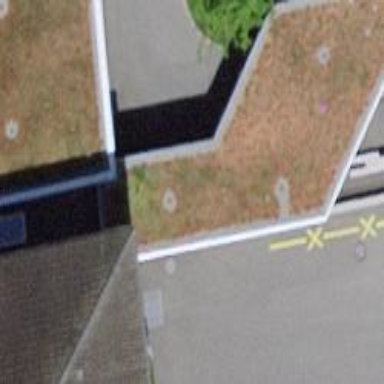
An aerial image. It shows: Flat roof covered with grass.